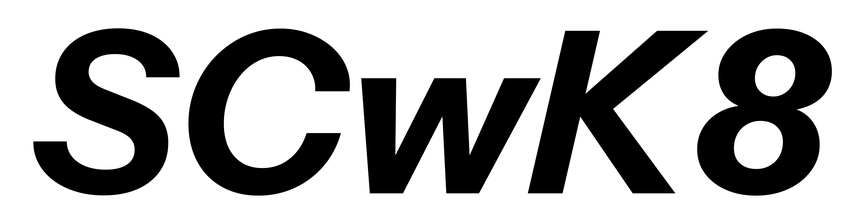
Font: InstrumentSans-Italic_Bold_Italic